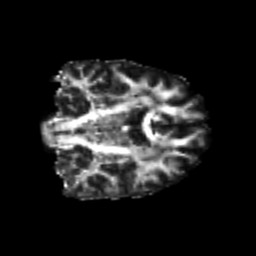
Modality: FA
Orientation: coronal
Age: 23
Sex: female
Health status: healthy
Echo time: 0.074 s